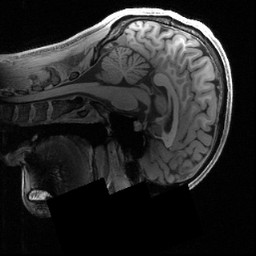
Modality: T1w
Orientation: sagittal
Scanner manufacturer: siemens
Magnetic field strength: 3 T
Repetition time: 2.4 s
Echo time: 0.00222 s